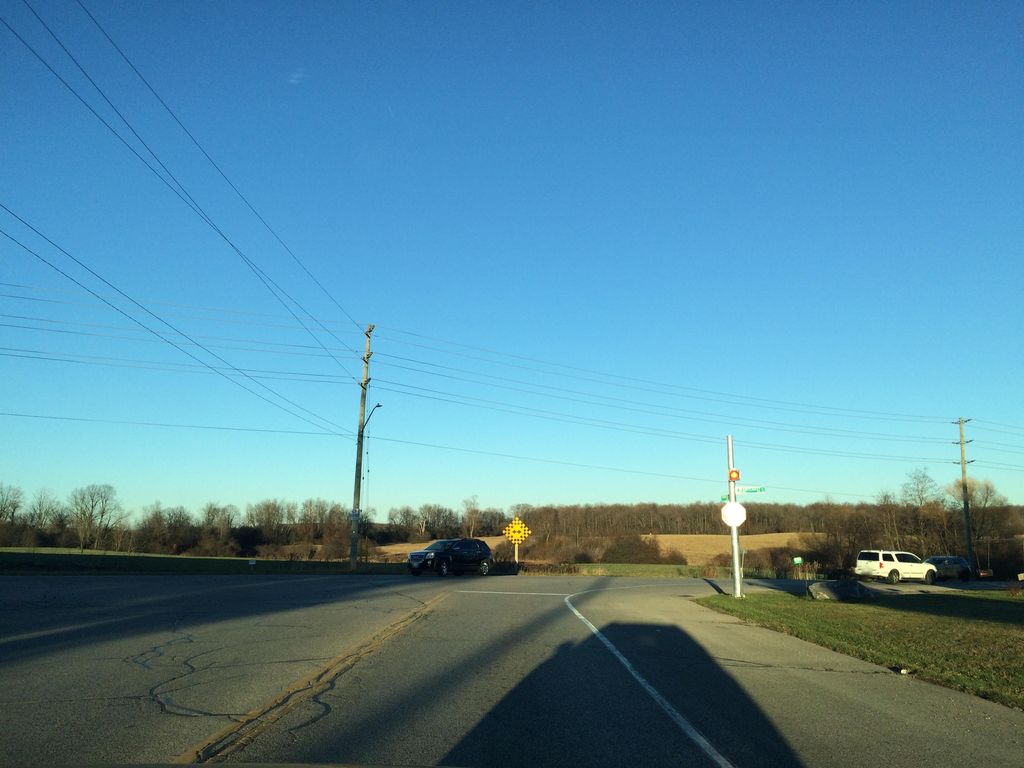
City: kitchener-waterloo